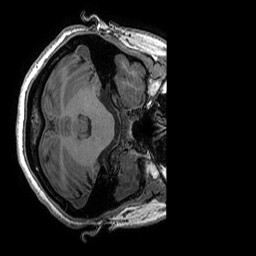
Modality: T1w
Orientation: axial
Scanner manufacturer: ge
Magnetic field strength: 3 T
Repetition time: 0.008156 s
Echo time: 0.00318 s